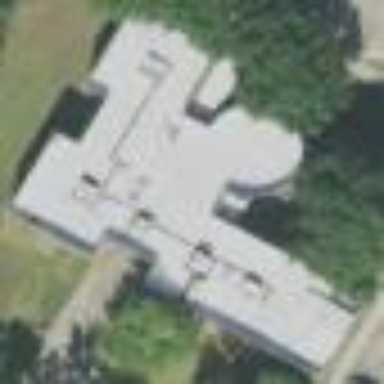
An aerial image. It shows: Clinic building providing healthcare services.